Question: I have three charts rendering using dc.js and all of them render a black area below or above the line. I looked through the dc.css file for any fill options that were relevant, but I couldn't find any that had a positive effect.

I', using Angular 7 as the framework to develop my application.
Json Data is in this form and has a few different device types:
'''
{
device_ID: "DHT11-3fe381"
device_type: "thermometer"
time: "2019-02-26T00:56:54.000Z"
value: 25.9
}
'''
I use crossfilter to create a 'timeDim' dimension and sort each value according to 'device_type':
'''
const timeDim = ndx.dimension((d) => d.time);
var Thermo = timeDim.group().reduceSum((d) => {
if (d.device_type === 'thermometer' && d.value <= 40) {
return d.value;
} else {
return 0;
}
});
'''
Then, I create my graphs:
'''
const DTchart = dc.compositeChart('#graphT');
DTchart
.width(800)
.height(300)
.margins({top: 10, right: 50, bottom: 100, left: 60})
.dimension(timeDim)
.group(device, 'value')
.xUnits(d3.timeMinutes)
.x(d3.scaleTime().domain([bottomDate, topDate]))
.yAxisLabel('Thermometer reading')
.xAxisLabel('Time')
.brushOn(false)
.elasticX(true)
.elasticY(true)
.controlsUseVisibility(true)
.renderHorizontalGridLines(false)
.compose([
dc.lineChart(DTchart)
.dimension(timeDim)
.renderArea(false) // This didn't contribute anything
.colors('RED')
.group(Thermo)
.valueAccessor((d) => d.value)]
);
'''
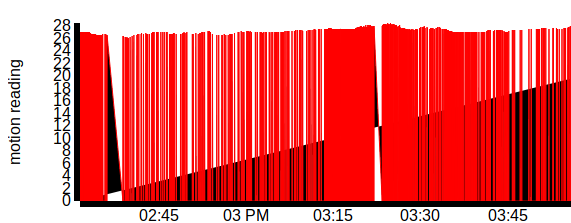
Answer: The default for an SVG 'path' element, which is used for line charts, is to display filled in black,
If you include 'dc.css' it will <URL>. The axis font will fit better and the axis lines will be narrower too.
You didn't ask, but I think the vertical red lines are due to zeros in your data. If data is missing you could consider using <URL> to put gaps in your lines instead of dropping to zero.